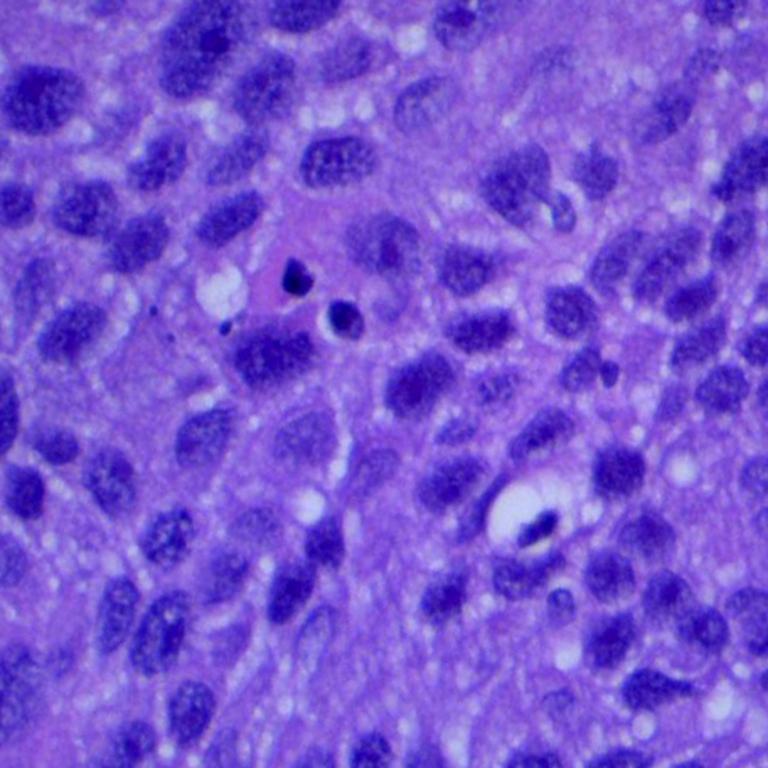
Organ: lung
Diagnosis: squamous carcinomas